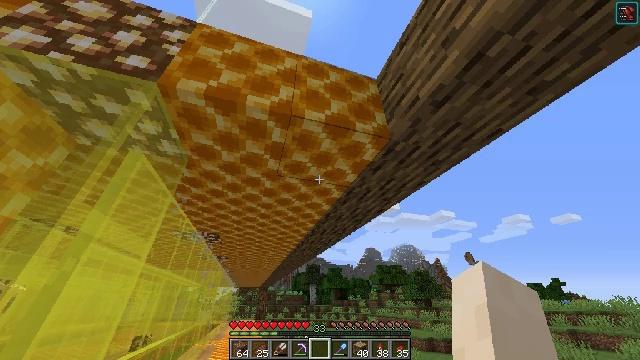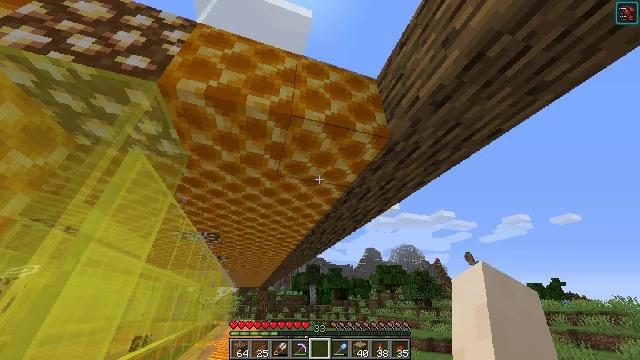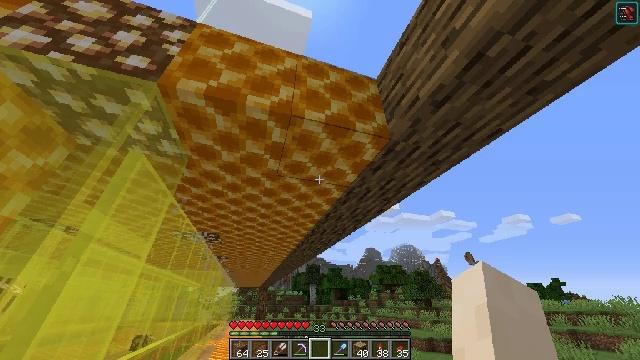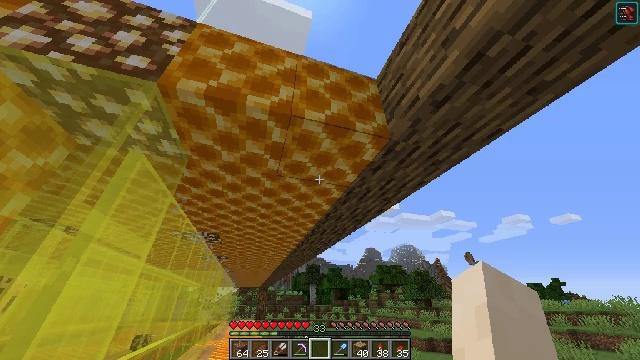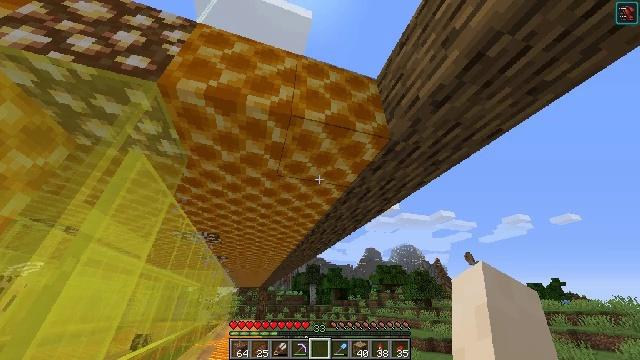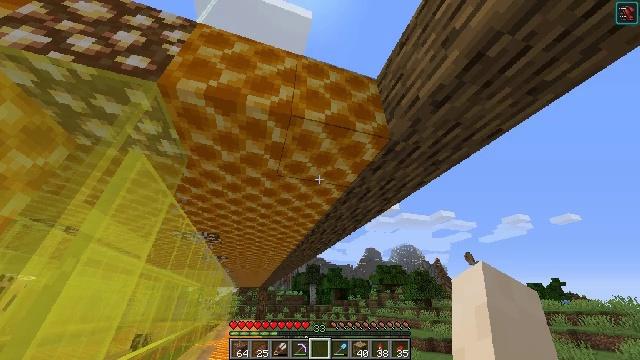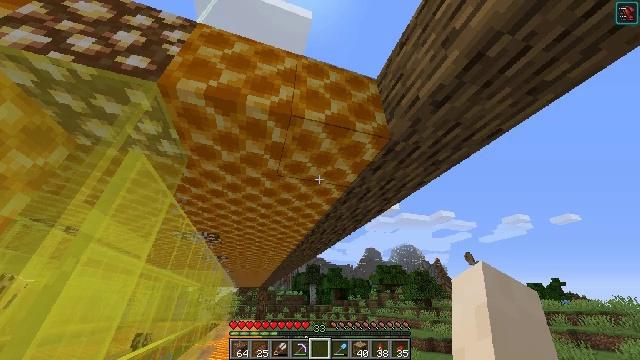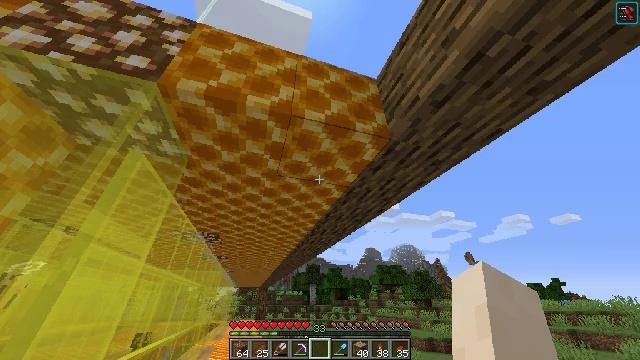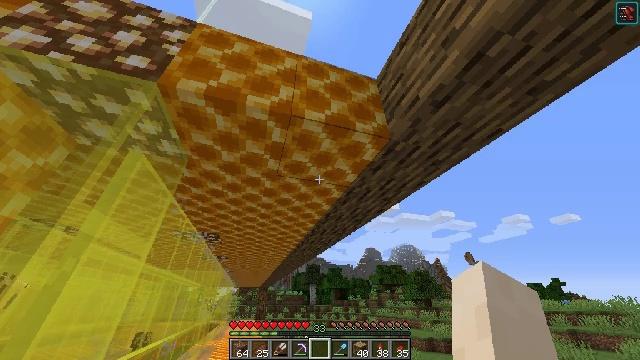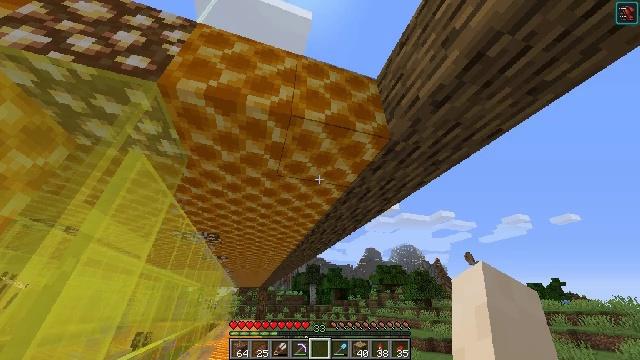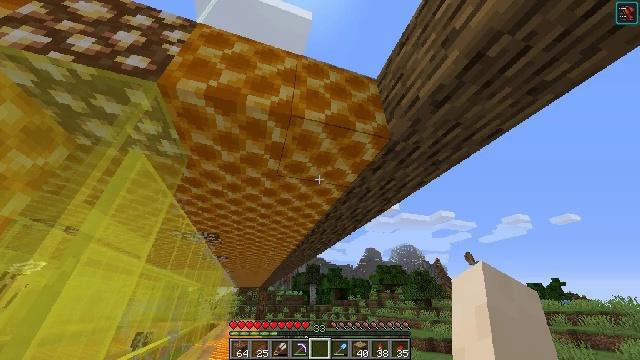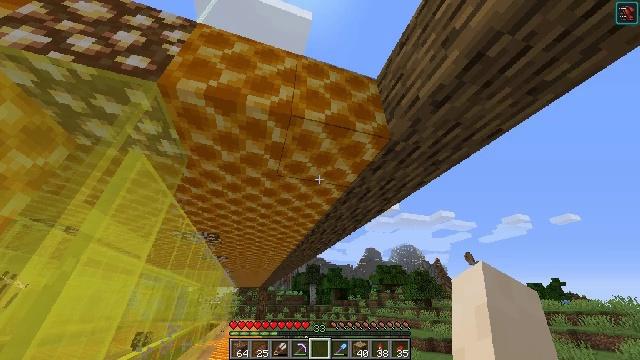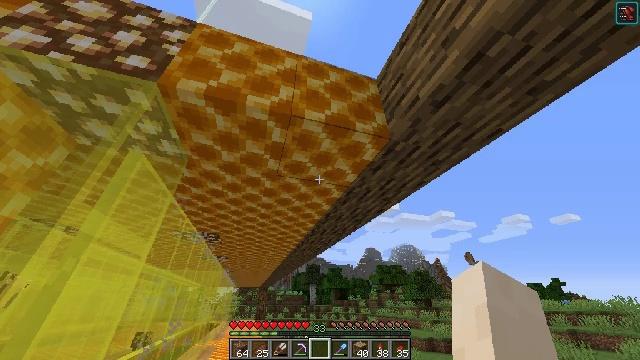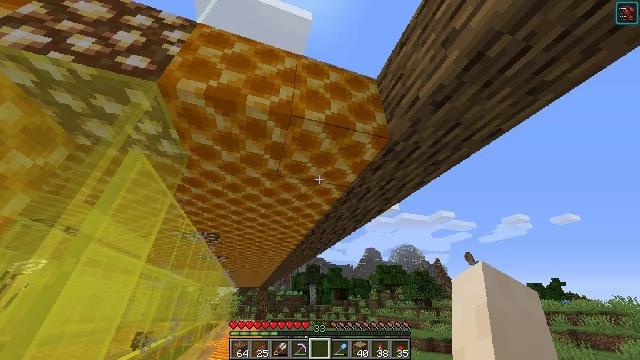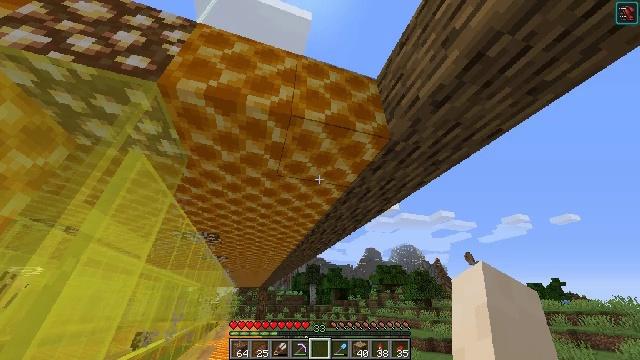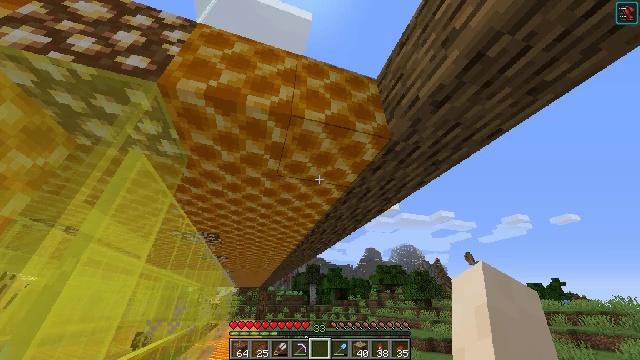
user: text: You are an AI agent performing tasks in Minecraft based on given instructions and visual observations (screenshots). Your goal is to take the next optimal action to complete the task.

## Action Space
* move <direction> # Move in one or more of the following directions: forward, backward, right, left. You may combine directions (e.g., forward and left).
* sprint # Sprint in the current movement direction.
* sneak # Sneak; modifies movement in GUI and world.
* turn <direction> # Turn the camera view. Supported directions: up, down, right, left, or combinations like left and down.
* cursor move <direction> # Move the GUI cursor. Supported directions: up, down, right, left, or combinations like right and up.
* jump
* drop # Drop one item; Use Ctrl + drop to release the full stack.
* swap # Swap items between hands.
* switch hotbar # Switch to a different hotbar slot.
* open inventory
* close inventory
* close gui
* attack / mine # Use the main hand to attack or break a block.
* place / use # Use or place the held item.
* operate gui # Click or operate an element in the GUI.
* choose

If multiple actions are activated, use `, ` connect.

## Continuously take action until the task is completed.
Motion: motion action
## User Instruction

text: Open the crafting table to make a honeycomb block with honeycombs.
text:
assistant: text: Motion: no_op
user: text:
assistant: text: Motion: no_op
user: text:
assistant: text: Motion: no_op
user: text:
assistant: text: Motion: no_op
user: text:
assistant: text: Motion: no_op
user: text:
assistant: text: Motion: no_op
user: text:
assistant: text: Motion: no_op
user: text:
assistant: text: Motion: no_op
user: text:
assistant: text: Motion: no_op
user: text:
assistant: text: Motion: no_op
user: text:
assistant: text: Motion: no_op
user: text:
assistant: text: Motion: no_op
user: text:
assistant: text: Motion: no_op
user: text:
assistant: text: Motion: no_op
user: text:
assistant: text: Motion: no_op
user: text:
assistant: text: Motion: no_op
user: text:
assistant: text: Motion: no_op
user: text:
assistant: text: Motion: no_op
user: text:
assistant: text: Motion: no_op
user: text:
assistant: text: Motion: no_op
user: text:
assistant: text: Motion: no_op
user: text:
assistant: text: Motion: no_op
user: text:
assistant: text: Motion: no_op
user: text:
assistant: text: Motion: no_op
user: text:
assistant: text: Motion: no_op
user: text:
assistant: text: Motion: no_op
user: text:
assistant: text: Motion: no_op
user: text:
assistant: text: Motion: no_op
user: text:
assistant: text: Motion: no_op
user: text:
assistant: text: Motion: no_op